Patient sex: F
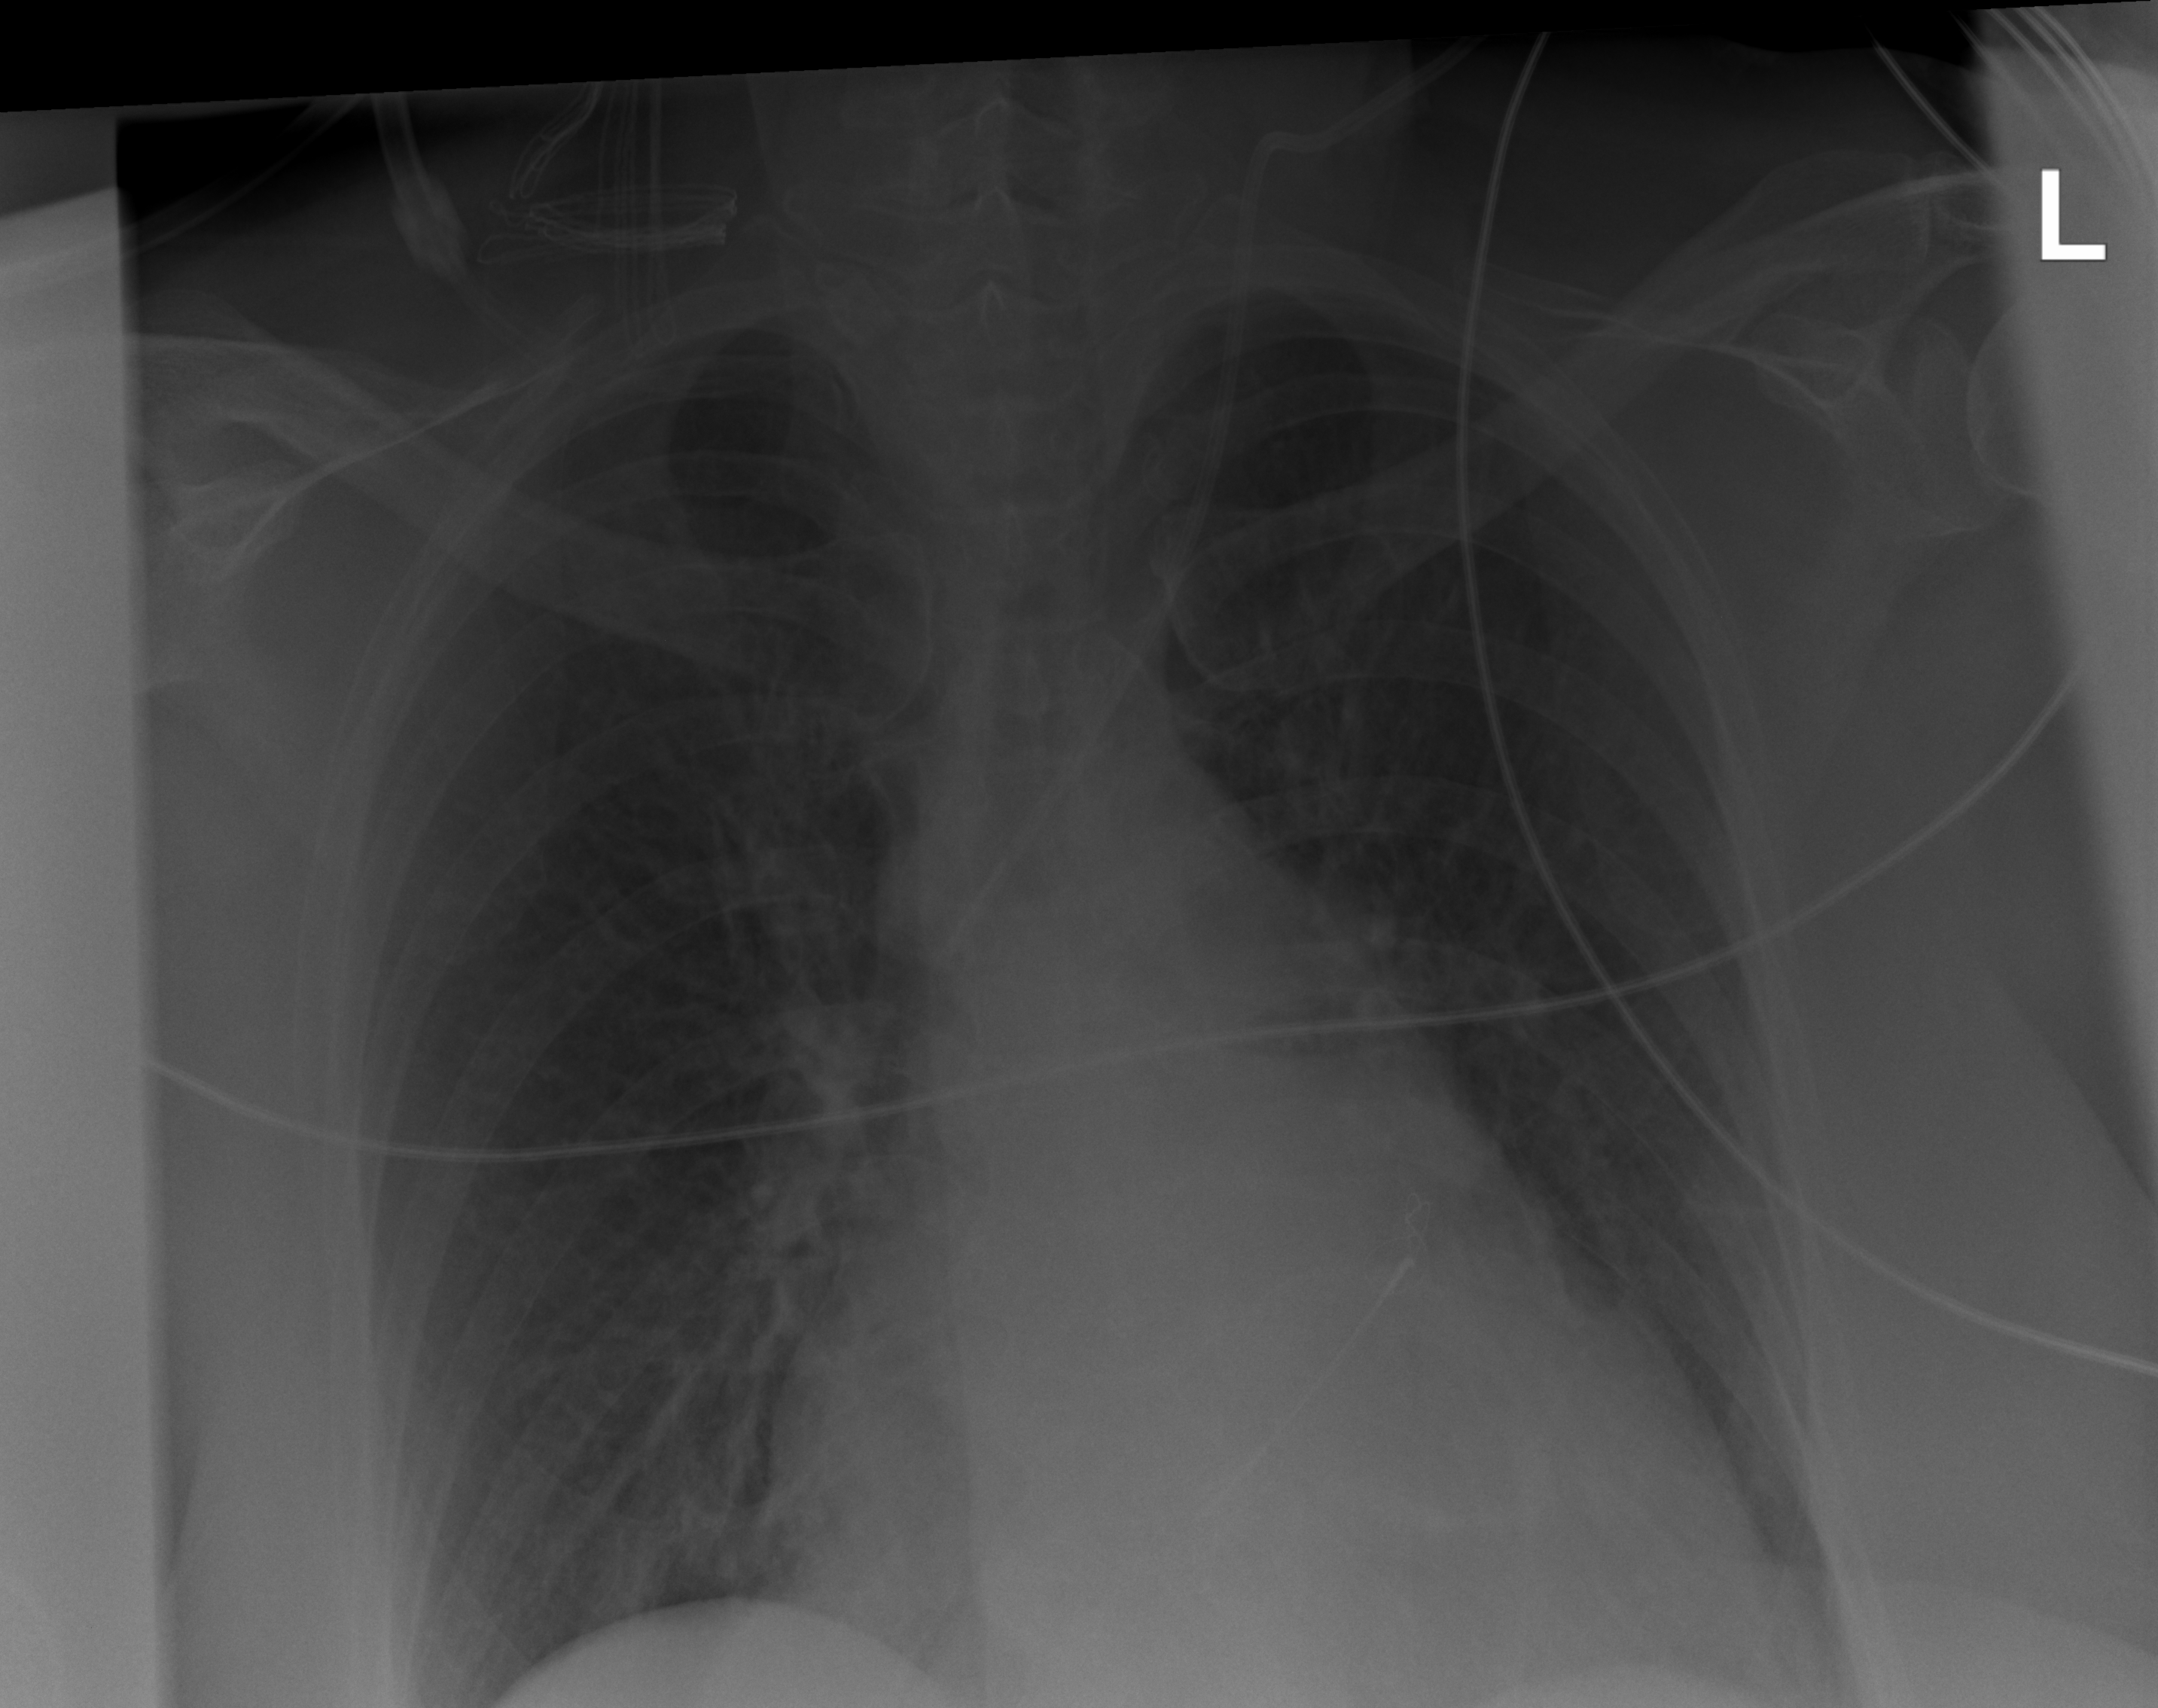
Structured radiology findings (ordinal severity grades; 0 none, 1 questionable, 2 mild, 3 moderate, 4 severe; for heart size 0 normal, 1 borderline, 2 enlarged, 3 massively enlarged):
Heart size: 3
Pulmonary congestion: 2
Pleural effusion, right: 0
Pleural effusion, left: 0
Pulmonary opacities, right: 0
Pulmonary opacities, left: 0
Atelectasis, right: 0
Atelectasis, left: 0